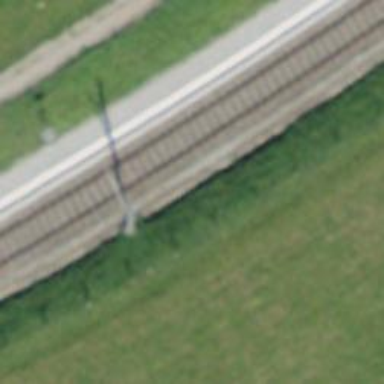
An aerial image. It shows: Public transport stop position.